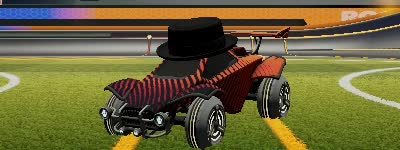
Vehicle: octane